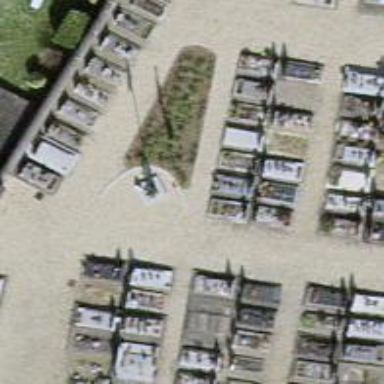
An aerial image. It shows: Flagpole which is man-made.